Interaction volume radius: 5 \u00c5
Interaction volume height: 15 \u00c5
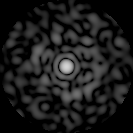
Disorder parameter: 0.8494